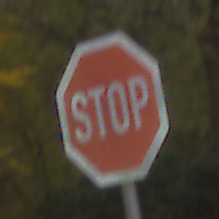
Verkehrszeichen: Stop
Umgebung: Outdoor, Nature
Tageszeit: Midday
Wetter: Overcast
Licht: Natural
Jahreszeit: Autumn
Kontrast: LowContrast